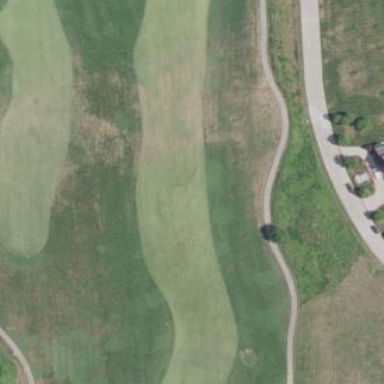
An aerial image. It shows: Grassy area designated as golf fairway.